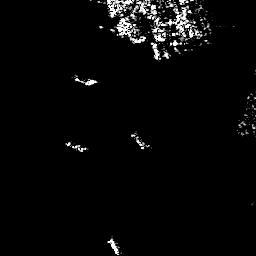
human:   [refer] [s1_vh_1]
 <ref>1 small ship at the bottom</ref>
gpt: <box>[[40, 92, 46, 99, 0]]</box>